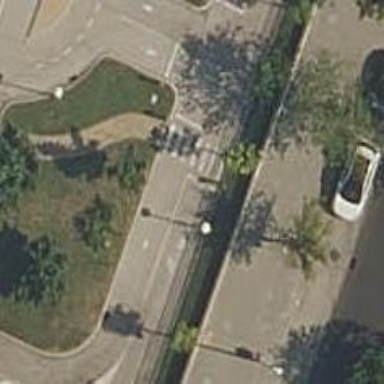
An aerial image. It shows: Zebra crossing on the road.